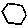
Label: hexagon